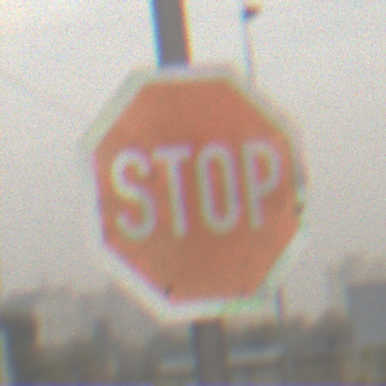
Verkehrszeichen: Stop
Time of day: MorningAfternoon
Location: Outdoor (Suburban)
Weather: Overcast
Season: NotSpecified
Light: Natural